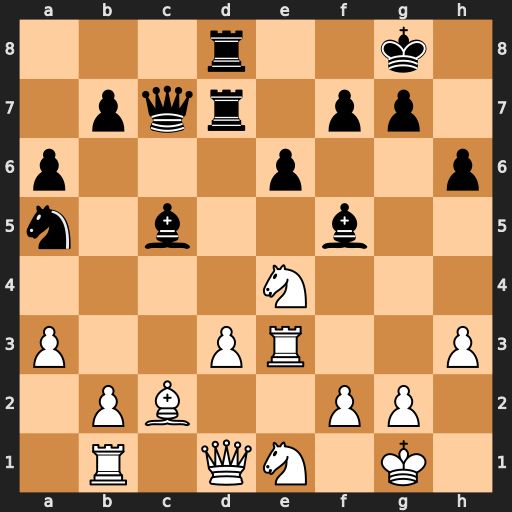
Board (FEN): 3r2k1/1pqr1pp1/p3p2p/n1b2b2/4N3/P2PR2P/1PB2PP1/1R1QN1K1
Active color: w
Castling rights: -
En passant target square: -
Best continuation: Nxc5 Qxc5 b4